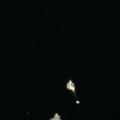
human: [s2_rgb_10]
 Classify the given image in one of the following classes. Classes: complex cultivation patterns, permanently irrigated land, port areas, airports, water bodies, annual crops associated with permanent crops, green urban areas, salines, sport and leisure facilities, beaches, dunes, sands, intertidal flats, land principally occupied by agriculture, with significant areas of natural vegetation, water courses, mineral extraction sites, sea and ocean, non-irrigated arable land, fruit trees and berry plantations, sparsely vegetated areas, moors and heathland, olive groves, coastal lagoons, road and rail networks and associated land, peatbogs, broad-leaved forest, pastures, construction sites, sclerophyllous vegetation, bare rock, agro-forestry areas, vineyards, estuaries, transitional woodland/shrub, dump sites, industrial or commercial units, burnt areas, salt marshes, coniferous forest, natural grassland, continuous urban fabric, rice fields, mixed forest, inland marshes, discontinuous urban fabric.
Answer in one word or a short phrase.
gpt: sea and ocean